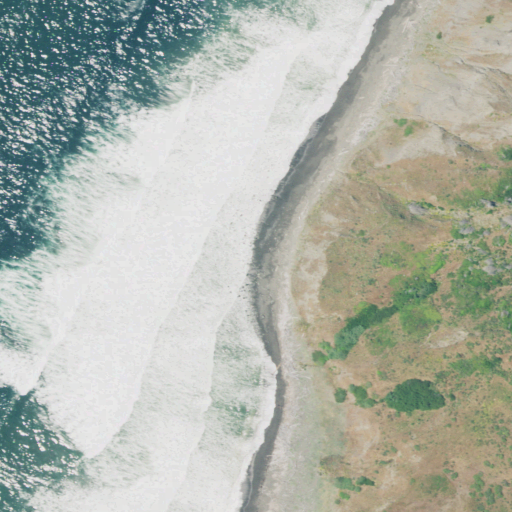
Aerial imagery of cape in California named Mattole Point containing open water, barren land, shrub, herbaceous wetlands, and evergreen forest